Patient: sex M, age 59
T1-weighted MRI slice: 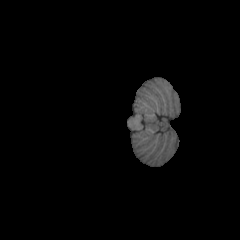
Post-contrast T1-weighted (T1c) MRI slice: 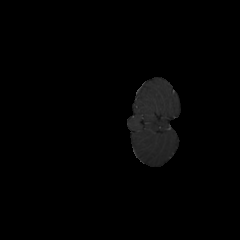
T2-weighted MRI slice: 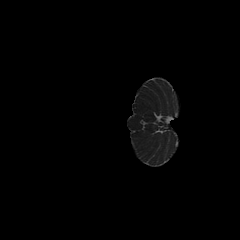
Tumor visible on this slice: no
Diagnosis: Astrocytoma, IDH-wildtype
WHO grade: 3